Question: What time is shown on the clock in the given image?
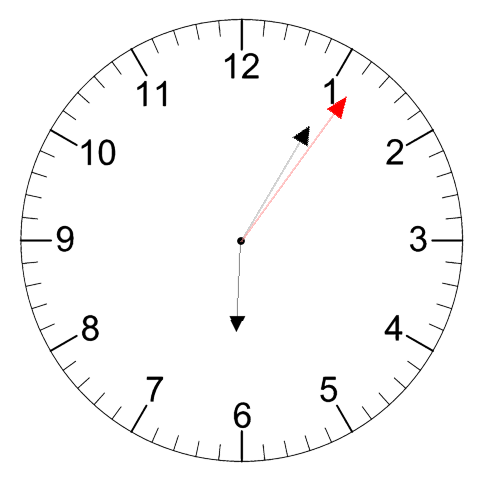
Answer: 06:05:06